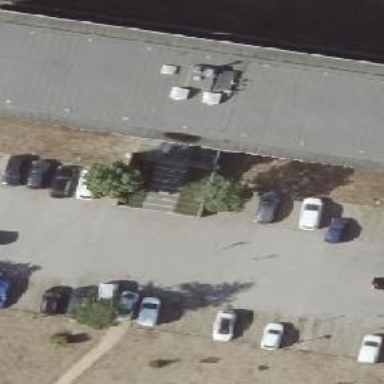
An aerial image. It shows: Office building with flat roof.